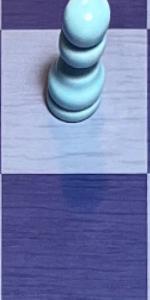
Label: Empty